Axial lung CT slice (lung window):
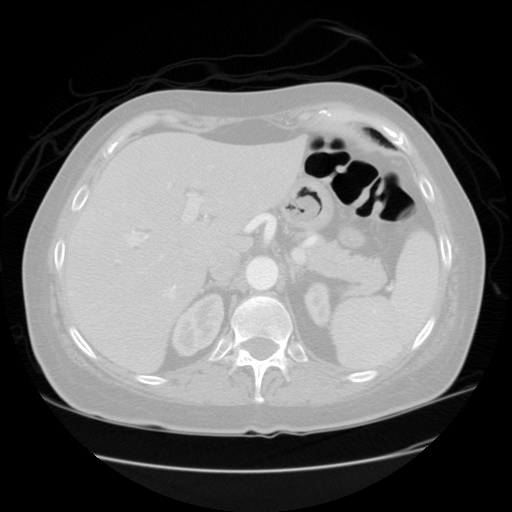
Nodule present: no